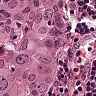
Metastatic tissue present: yes